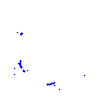
Particle: kaon